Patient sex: M
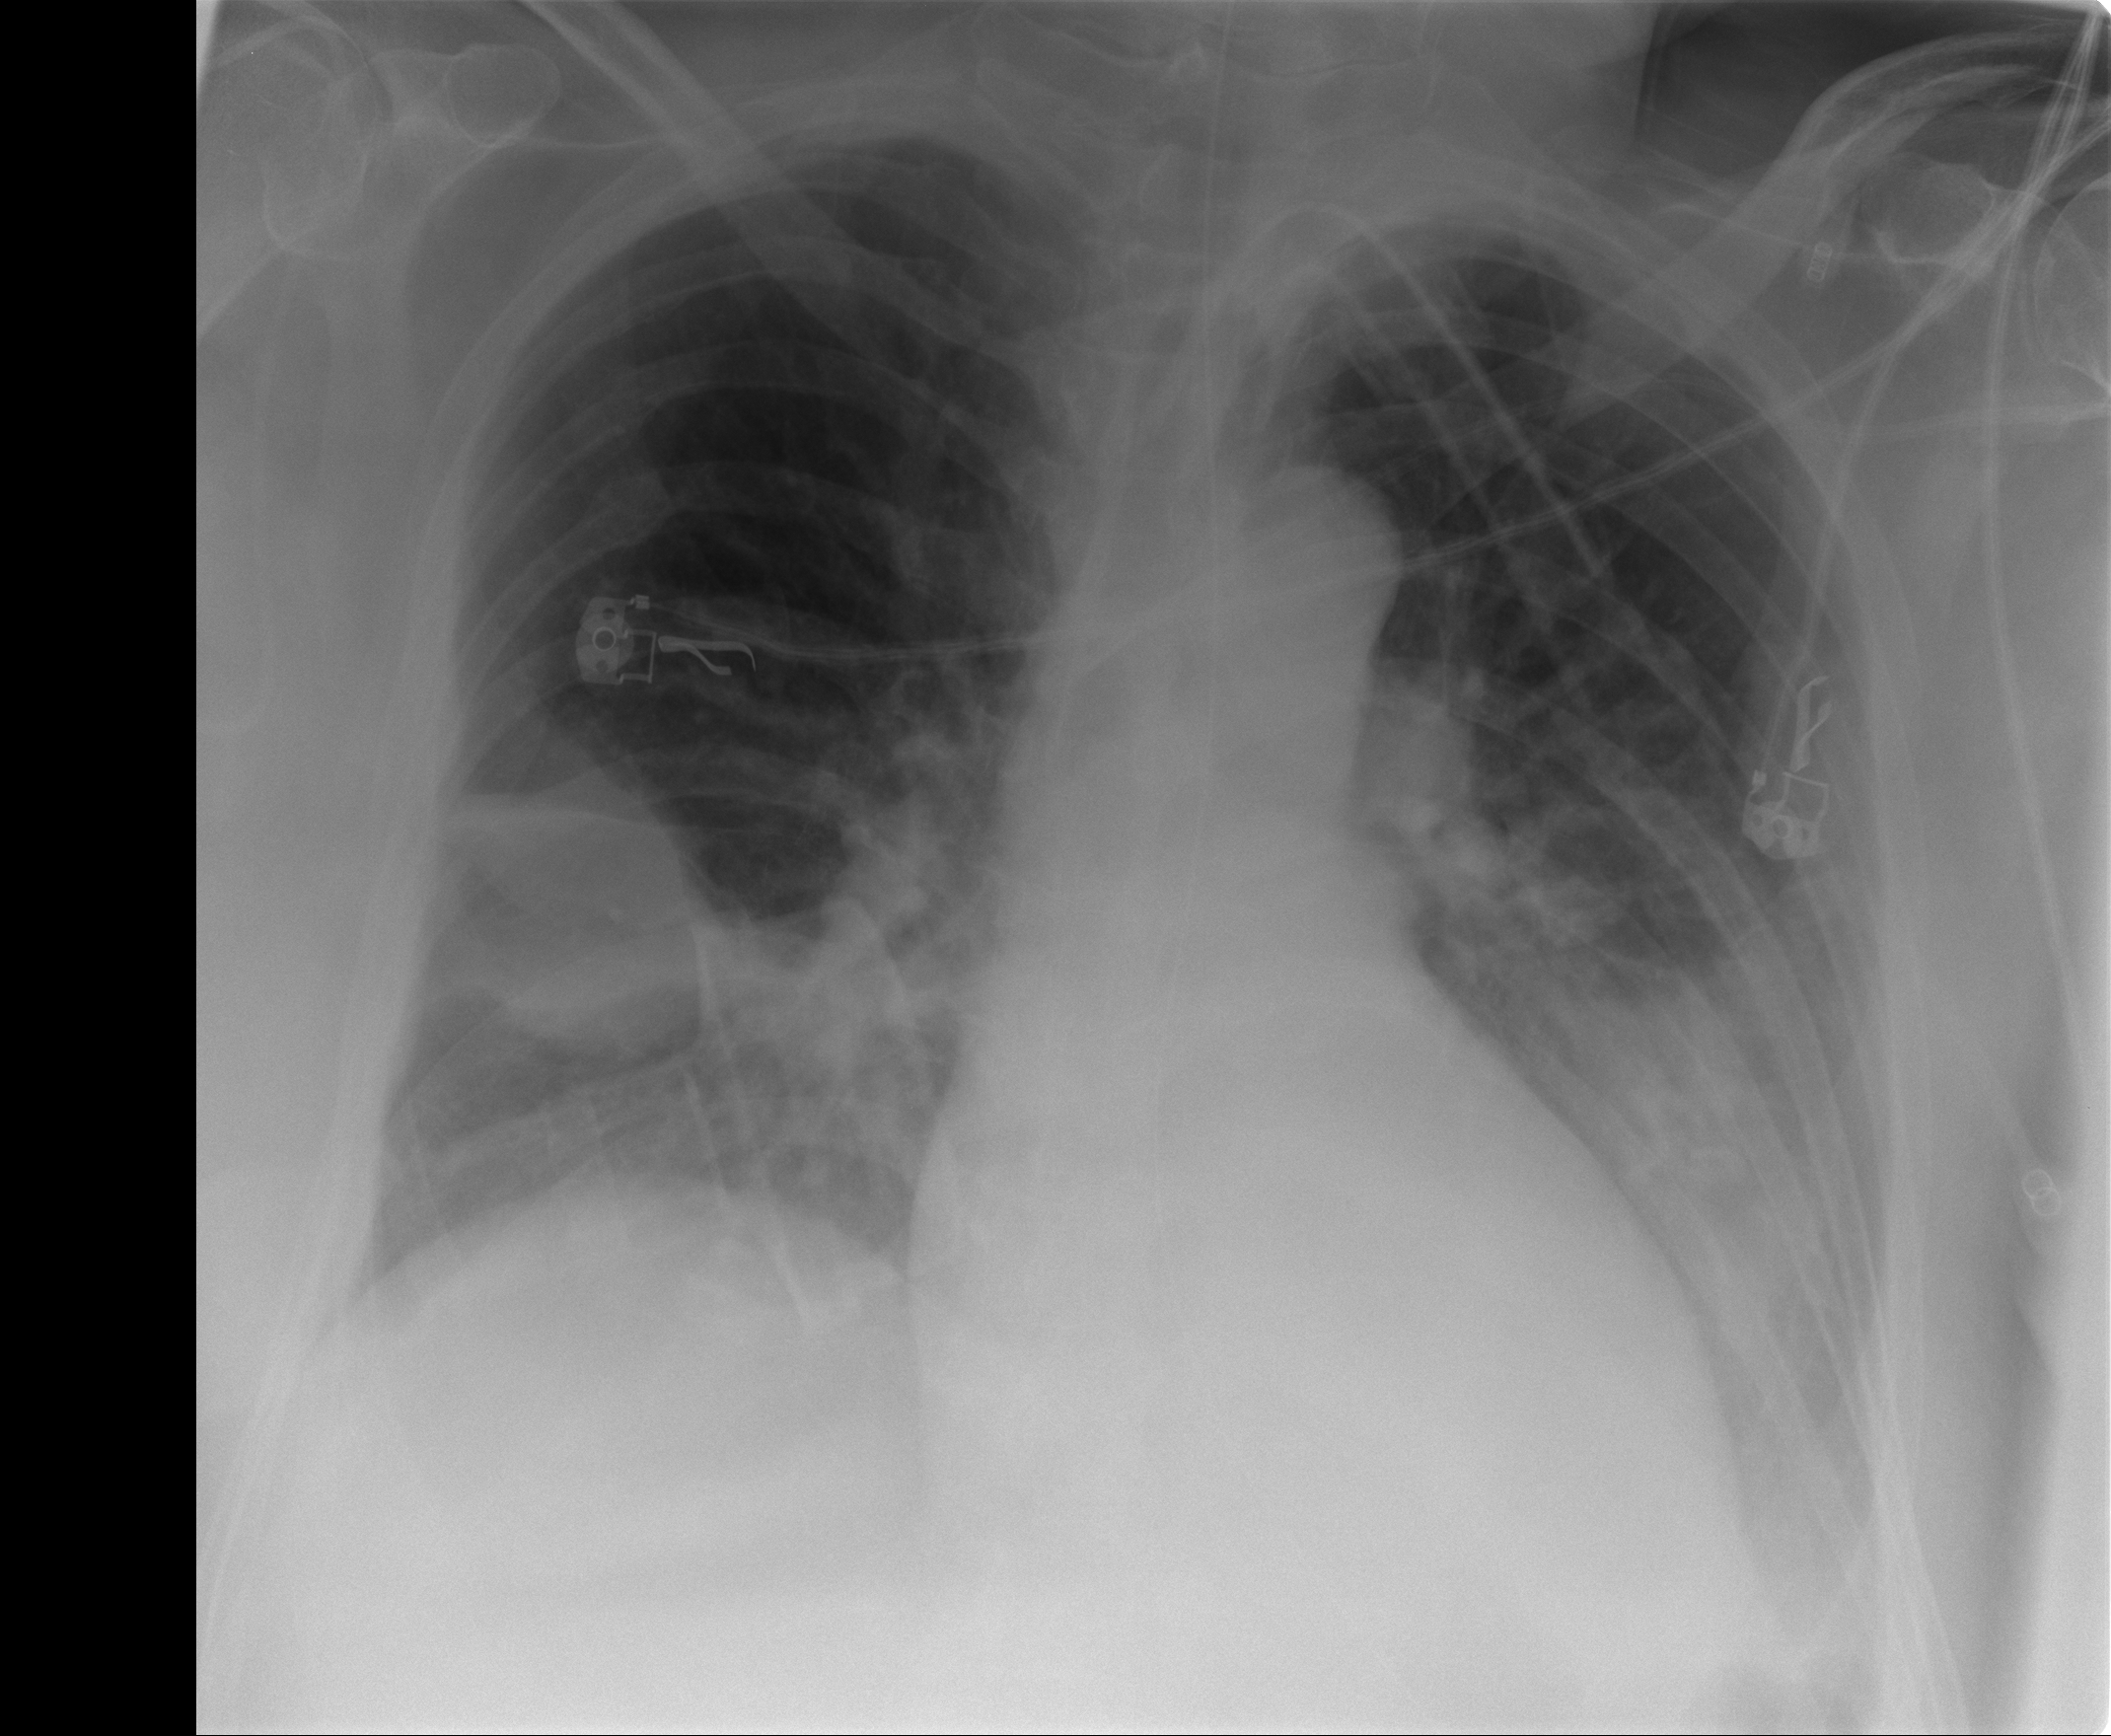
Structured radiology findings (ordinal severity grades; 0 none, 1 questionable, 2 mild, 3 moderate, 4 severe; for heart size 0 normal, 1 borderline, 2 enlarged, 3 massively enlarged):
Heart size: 0
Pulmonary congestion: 0
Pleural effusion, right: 2
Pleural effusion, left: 2
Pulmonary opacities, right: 2
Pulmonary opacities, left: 2
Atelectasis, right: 2
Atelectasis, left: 2